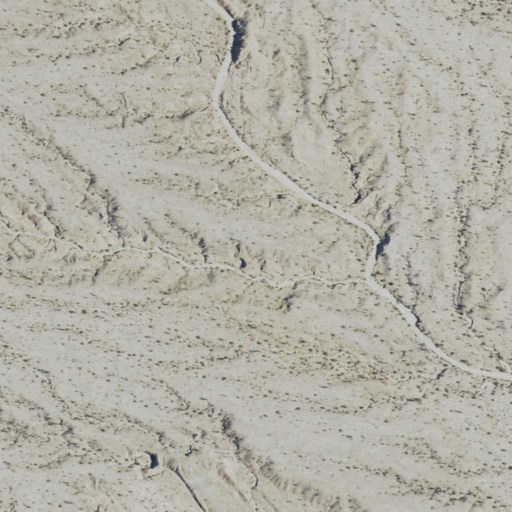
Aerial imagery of mountain in California named West Mesa containing only barren land